Question: I have this html code:
'''
<h1>FROZEN</h1>
'''
And I want a border bottom for this element, a border to look like this one:

Maximum 150px width border. Is there any css solution to achieve this?
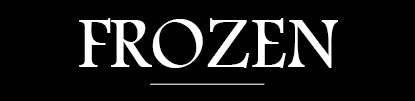
Answer: You can do something like this using '::after'
<URL>
CSS:
'''
h1 {
font-size:64px;
position:relative;
text-align:center;
}
h1::after {
content:'';
position:absolute;
width:150px;
height:1px;
background:#000;
bottom:0;
left:0;
right:0;
margin:auto;
}
'''
You can use 'float:left' or 'float:right' to get your text to to align left or right, however you want.
This way, you don't need any extra HTML elements.